Question: I am trying to build a loop which will take separate data frames and merge left on a single "master" data frame.
Each of the individual dataframes are out of order and I would like to line them up with values in the CAS column of the master data frame.
<URL>
<URL>
[]
# ACTUAL DATA
<URL>
<URL>
<URL>
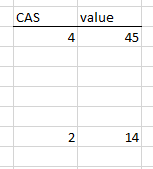
Answer: '''
dfcon = pd.concat([df1, df2])
df = pd.merge(df_master, dfcon, how='left', on='CAS')
'''
'''
df_master_drop = df_master.drop(columns=['value'])
df_drop = pd.merge(df_master_drop, dfcon, how='left', on='CAS')
df = df_master.combine_first(df_drop)
'''
Notes:
Use dfcon = pd.concat([df1, df2]).drop_duplicates('CAS') if there are duplicates. This will preserves earliest CAS value.